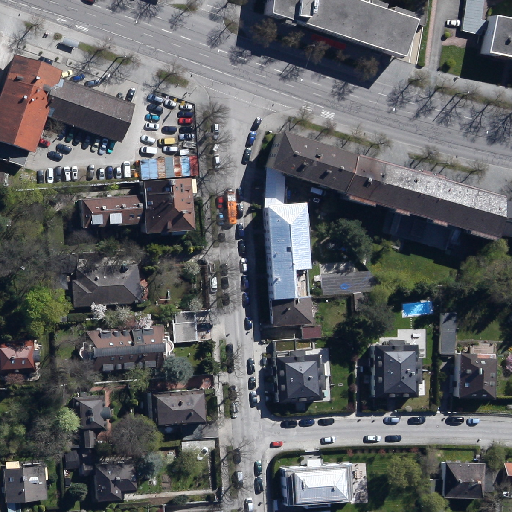
Referring expression: vehicle